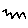
Label: zigzag